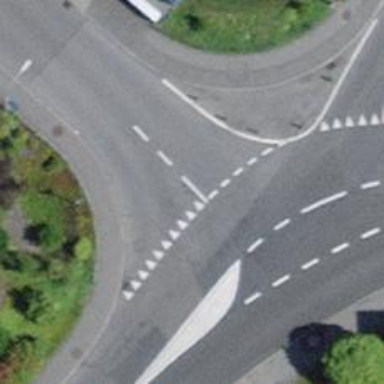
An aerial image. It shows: Traffic hump for calming the traffic.